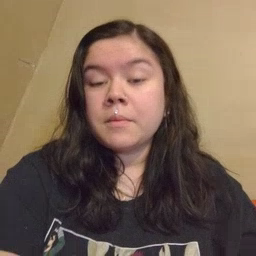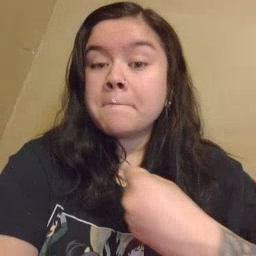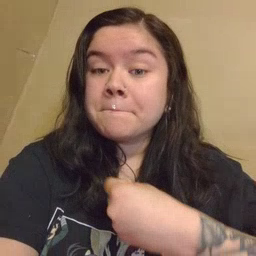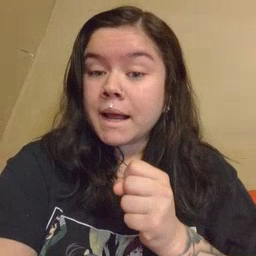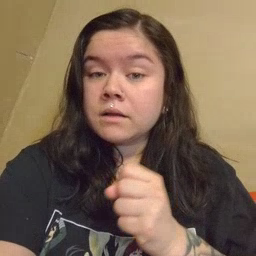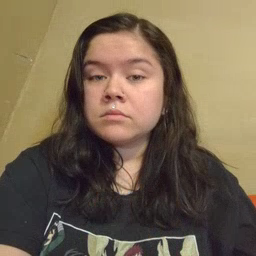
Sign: make